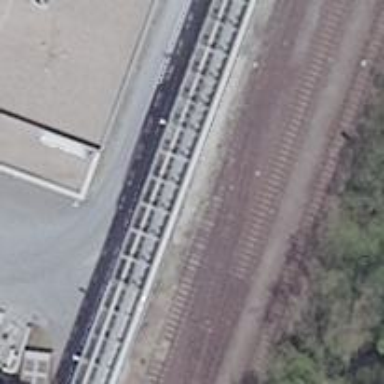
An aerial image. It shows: Railway switch.